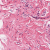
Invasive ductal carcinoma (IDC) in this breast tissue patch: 0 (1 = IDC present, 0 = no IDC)